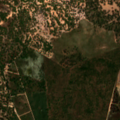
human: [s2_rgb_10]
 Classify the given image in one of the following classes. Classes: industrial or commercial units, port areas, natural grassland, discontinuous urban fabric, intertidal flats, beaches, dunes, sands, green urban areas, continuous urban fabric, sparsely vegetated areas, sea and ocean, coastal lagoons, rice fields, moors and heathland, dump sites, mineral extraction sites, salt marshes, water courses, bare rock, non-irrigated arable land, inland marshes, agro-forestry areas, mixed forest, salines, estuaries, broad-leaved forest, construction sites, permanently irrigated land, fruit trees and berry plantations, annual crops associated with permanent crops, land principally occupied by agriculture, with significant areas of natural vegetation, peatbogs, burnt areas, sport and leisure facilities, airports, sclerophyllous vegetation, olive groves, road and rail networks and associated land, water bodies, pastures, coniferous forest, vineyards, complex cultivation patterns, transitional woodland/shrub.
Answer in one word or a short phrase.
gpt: continuous urban fabric